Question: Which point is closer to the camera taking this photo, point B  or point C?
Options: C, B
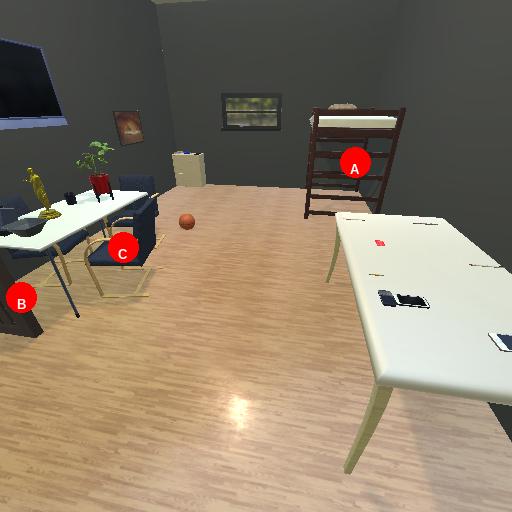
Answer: C